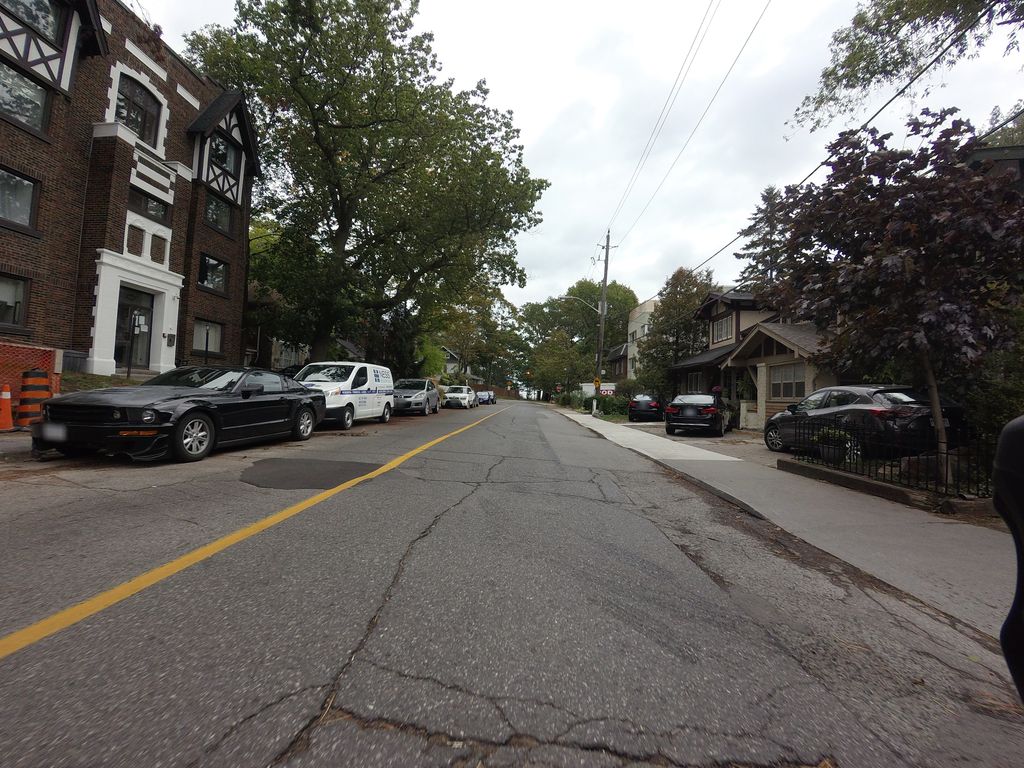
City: toronto